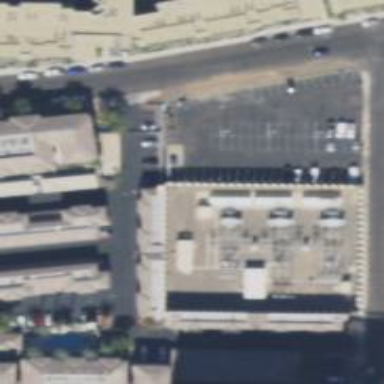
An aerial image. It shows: Outdoor power substation with surrounding wall. The substation operates at the distribution level.